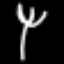
Label: fork